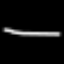
Label: line